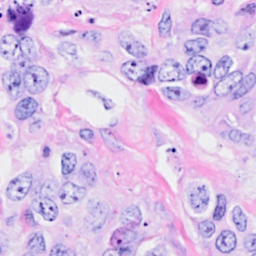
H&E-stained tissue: Breast